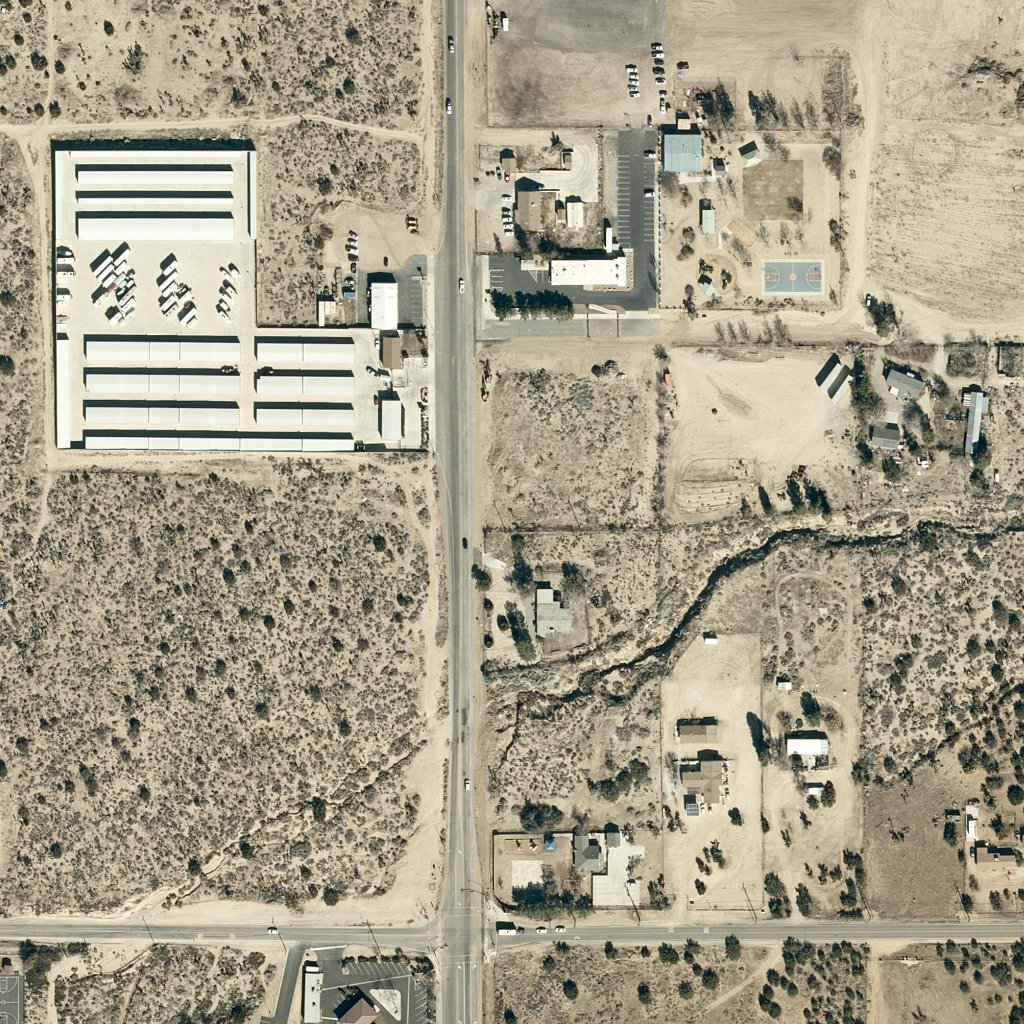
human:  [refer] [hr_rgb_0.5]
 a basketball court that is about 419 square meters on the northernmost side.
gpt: <box>[[74, 25, 79, 28, 0]]</box>

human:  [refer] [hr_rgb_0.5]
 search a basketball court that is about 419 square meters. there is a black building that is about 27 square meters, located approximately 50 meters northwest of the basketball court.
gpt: <box>[[74, 25, 79, 28, 0]]</box>